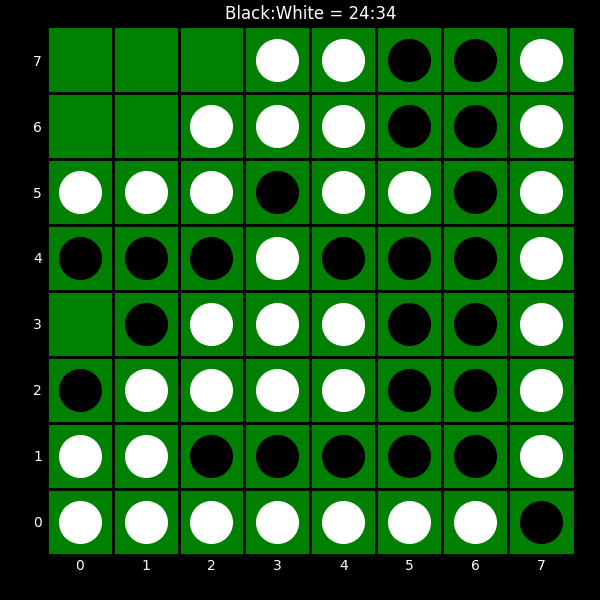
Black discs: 24
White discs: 34